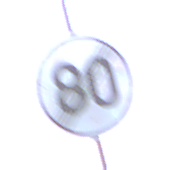
Verkehrszeichen: EndeGeschwindigkeit80
Umgebung: Outdoor, Urban
Tageszeit: SunriseSunset
Wetter: Clear
Licht: Natural
Jahreszeit: NotSpecified
Kontrast: MediumContrast